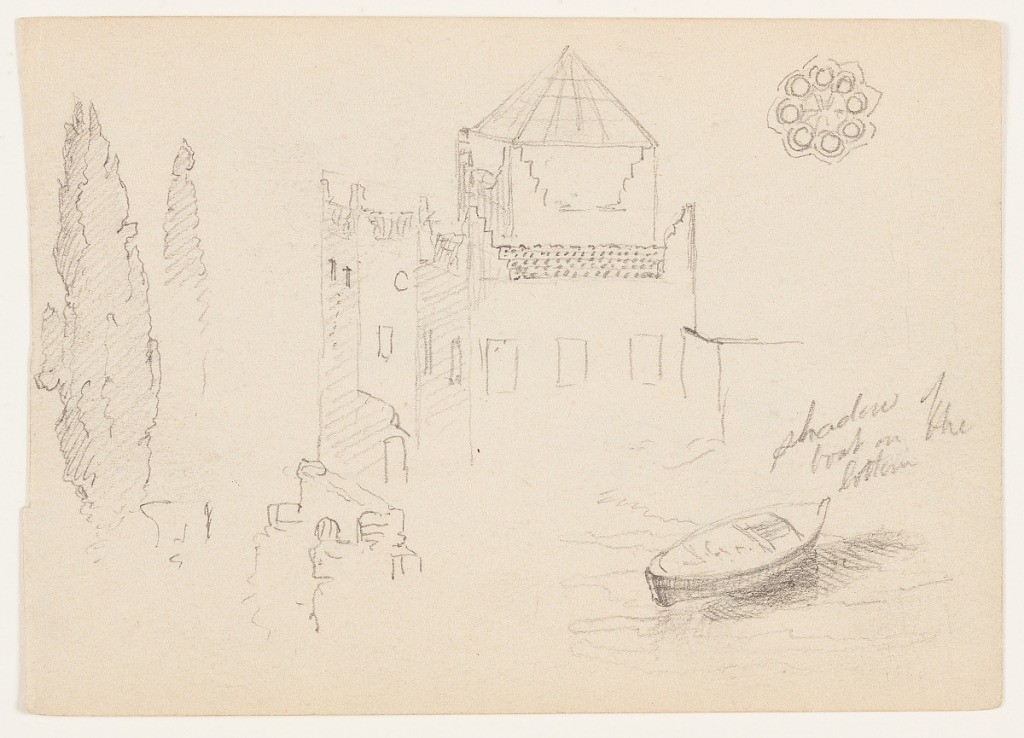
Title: Architectural Sketch, Beirut, Lebanon
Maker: Frederic Edwin Church, American, 1826–1900
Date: January 1868
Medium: Graphite on white wove paper
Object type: Drawing
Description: Architectural sketch showing a view of a tall stone structure with a prominent tower--perhaps a church or a castle--and a sketch of a floating rowboat and its shadow at lower right. Two or three cypress trees stand beside the building at left. Architectural detail visible upper right, possibly a stained glass window.

Verso: Seascape study showing a rainbow over the Mediterranean Sea with a sailboat at center. At lower left, a sketch of a figure wearing a headdress and carrying a bucket is visible.